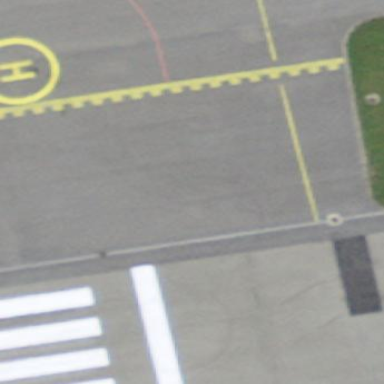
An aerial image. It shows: Apron at the airport.